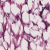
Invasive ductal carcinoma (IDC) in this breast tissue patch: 0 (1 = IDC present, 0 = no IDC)